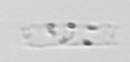
Label: Cerataulina_pelagica